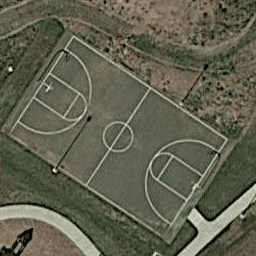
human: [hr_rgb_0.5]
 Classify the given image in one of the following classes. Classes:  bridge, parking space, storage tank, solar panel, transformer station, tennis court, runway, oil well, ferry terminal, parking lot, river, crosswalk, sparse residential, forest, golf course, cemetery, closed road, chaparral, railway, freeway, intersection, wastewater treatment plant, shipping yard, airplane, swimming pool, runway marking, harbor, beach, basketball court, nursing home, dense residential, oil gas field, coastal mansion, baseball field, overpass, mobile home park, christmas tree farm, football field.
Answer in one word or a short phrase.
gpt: basketball court